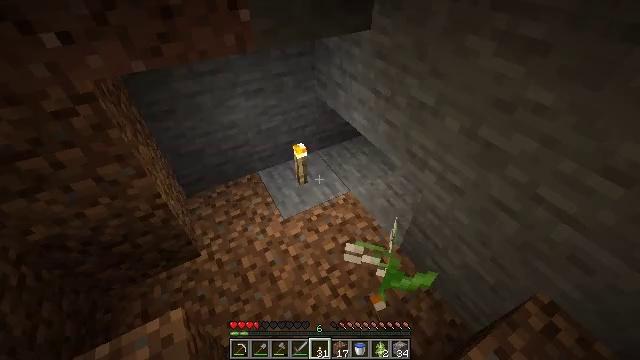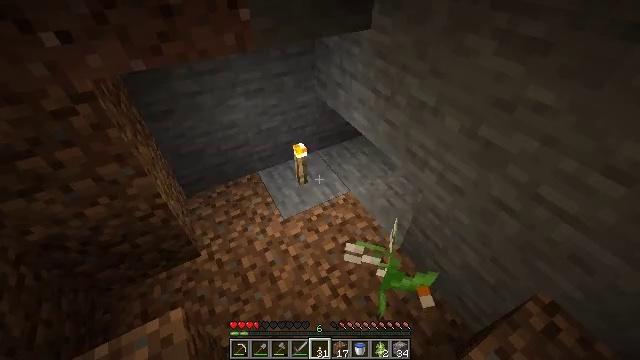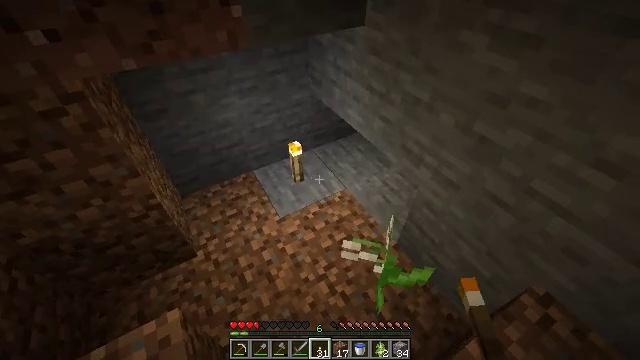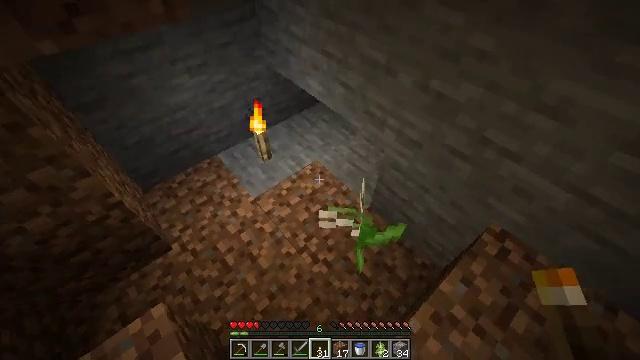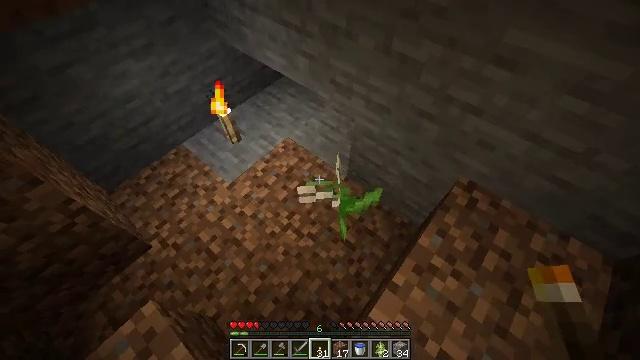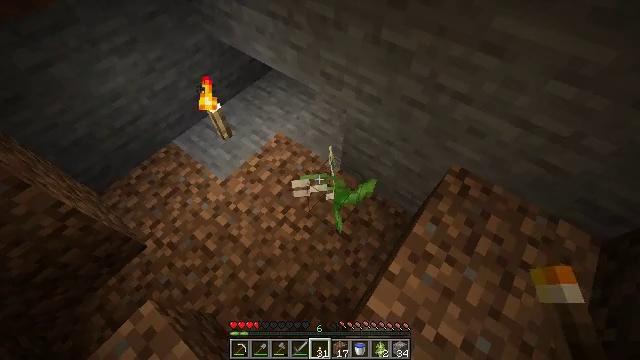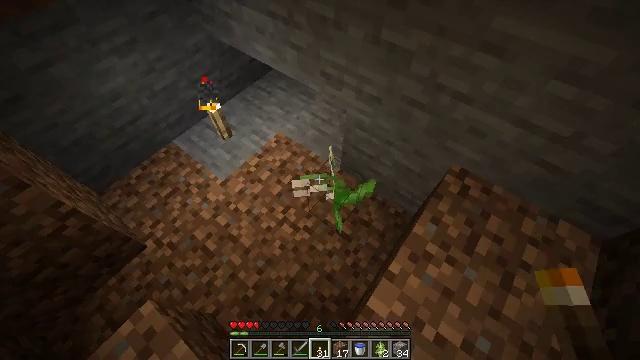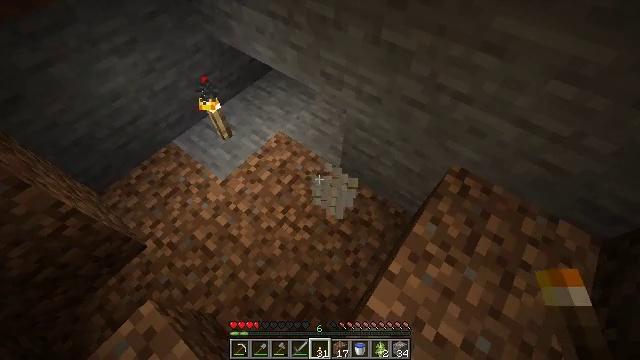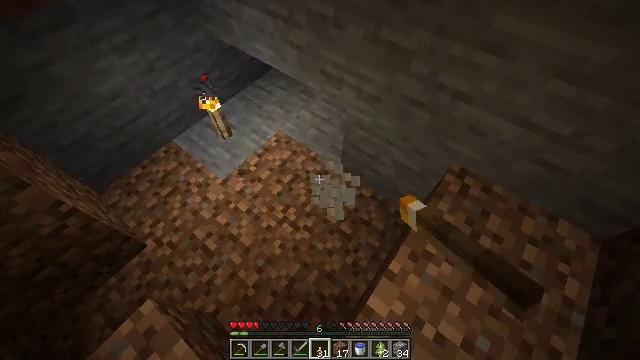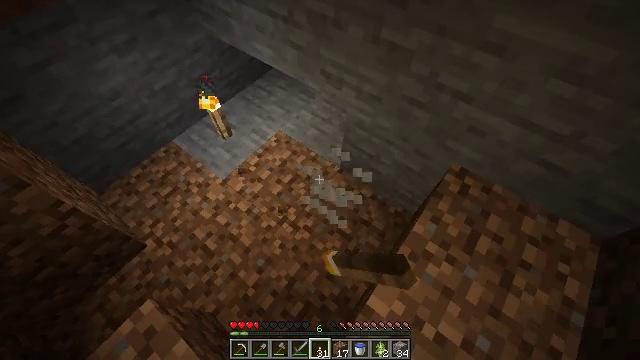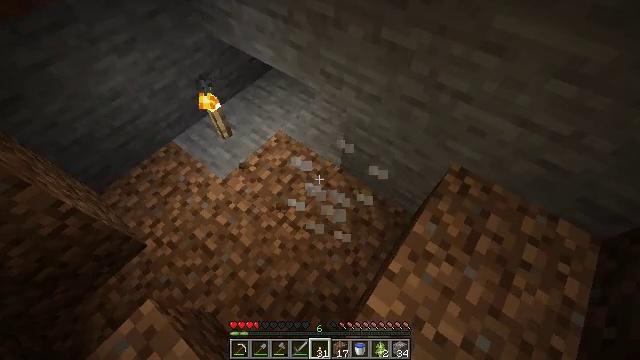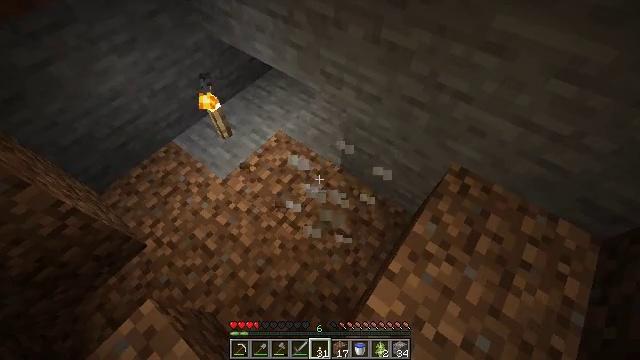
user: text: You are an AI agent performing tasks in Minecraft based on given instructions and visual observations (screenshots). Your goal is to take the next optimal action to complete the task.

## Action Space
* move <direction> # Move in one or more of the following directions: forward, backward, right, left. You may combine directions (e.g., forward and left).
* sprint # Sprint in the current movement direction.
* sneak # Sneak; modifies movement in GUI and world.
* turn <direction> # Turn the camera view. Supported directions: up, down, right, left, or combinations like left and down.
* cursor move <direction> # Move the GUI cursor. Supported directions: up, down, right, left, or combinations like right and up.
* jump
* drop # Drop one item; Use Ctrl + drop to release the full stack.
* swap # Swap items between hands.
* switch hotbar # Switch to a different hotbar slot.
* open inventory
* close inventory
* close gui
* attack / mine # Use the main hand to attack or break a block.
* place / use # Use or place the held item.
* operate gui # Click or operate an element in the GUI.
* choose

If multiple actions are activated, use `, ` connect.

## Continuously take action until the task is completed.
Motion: motion action
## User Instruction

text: Harvest a lily of the valley to use for decoration or dye.
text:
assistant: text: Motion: no_op
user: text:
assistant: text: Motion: turn right
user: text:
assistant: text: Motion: turn right and down
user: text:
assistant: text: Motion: turn right and down
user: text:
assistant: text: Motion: turn right and down
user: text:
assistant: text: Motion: no_op
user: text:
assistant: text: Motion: attack / mine
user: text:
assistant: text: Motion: attack / mine
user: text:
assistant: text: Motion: attack / mine
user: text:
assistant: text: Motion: no_op
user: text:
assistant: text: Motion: no_op
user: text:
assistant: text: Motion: no_op